Question: In a stored procedure I dynamically create a temp table by selecting the name of applications from a regular table. Then I add a date column and add the last 12 months. The result looks like this:

So far so good. Now I want to update the data in columns by querying another regular table. Normally it would be something like:
'''
UPDATE ##TempTable
SET [columName] = (SELECT SUM(columName)
FROM RegularTable
WHERE FORMAT(RegularTable.Date,'MM/yyyy') = FORMAT(##TempMonths.x,'MM/yyyy'))
'''
However, since I don't know what the name of the columns are at any given time, I need to do this dynamically.
So my question is, how can I get the column names of a temp table dynamically while doing an update?
Thanks!
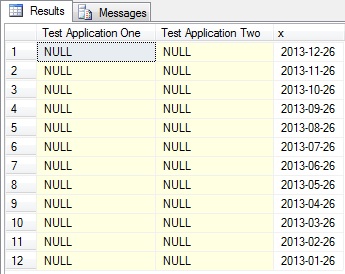
Answer: I think you can use something like the following.
'''
select name as 'ColumnName'
from tempdb.sys.columns
where object_id = object_id('tempdb..##TempTable');
'''
And then generate dynamic sql using something like the following.
'''
DECLARE @tableName nvarchar(50)
SET @tableName = 'RegularTable'
DECLARE @sql NVARCHAR(MAX)
SET @sql = ''
SELECT @sql = @sql + ' UPDATE ##TempTable ' + CHAR(13) +
' SET [' + c.name + '] = (SELECT SUM([' + c.name + ']) ' + CHAR(13) +
' FROM RegularTable' + CHAR(13) +
' WHERE FORMAT(RegularTable.Date,''MM/yyyy'') = FORMAT(##TempMonths.x,''MM/yyyy''));' + CHAR(13)
from tempdb.sys.columns c
where object_id = object_id('tempdb..##MyTempTable');
print @sql
-- exec sp_executesql @sql;
'''
Then 'print' statement in above snippet shows that the '@sql' variable has the following text.
'''
UPDATE ##TempTable
SET [Test Application One] = (SELECT SUM([Test Application One])
FROM RegularTable
WHERE FORMAT(RegularTable.Date,'MM/yyyy') = FORMAT(##TempMonths.x,'MM/yyyy'));
UPDATE ##TempTable
SET [Test Application Two] = (SELECT SUM([Test Application Two])
FROM RegularTable
WHERE FORMAT(RegularTable.Date,'MM/yyyy') = FORMAT(##TempMonths.x,'MM/yyyy'));
'''
So now, you use 'sp_exec' to execute the updates as follows (un-comment it from above snippet).
'''
exec sp_executesql @sql;
'''
If it's a 1 time 'UPDATE' you can 'PRINT' the dynamic SQL statement (as shown above) and then execute it in the SSMS Query Windows.
I recommend you use the 'print' statement first to make sure the 'UPDATE' statements generated are what you want, and then do the 'sp_executesql' or run the printed 'UPDATE' statement in the query window.